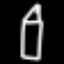
Label: pencil